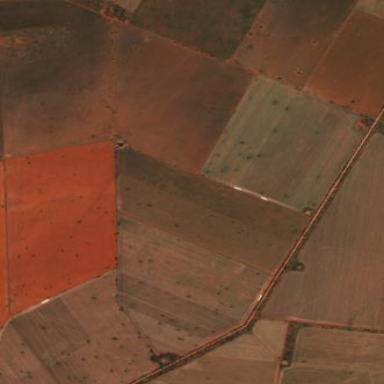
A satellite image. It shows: Farmland used for producing crops.